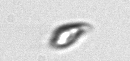
Label: Cryptophyta